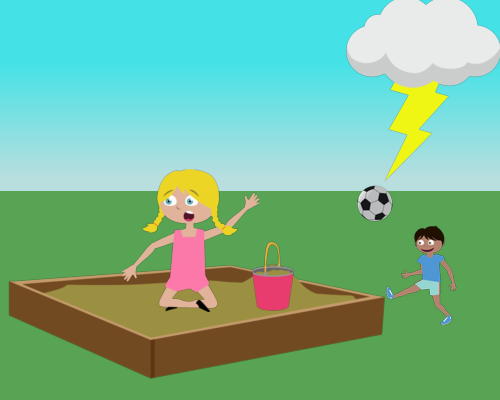
lightning cloud under it a soccer ball on right a small boy smiling kicking on leg and on left large sandbox in center of box girl on knees facing left and beside is a pail